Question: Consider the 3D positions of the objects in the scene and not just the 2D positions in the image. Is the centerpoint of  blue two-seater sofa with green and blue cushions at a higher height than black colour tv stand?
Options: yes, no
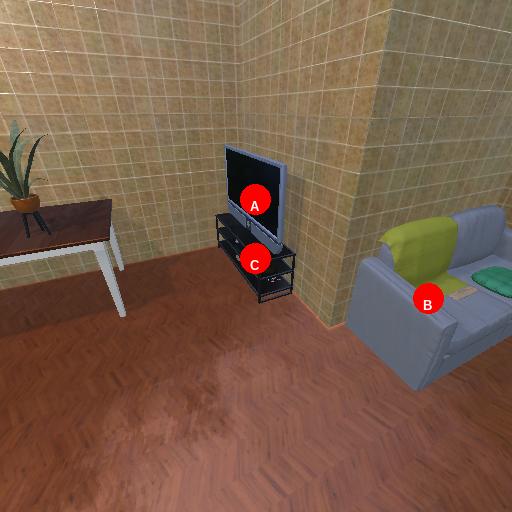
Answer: yes